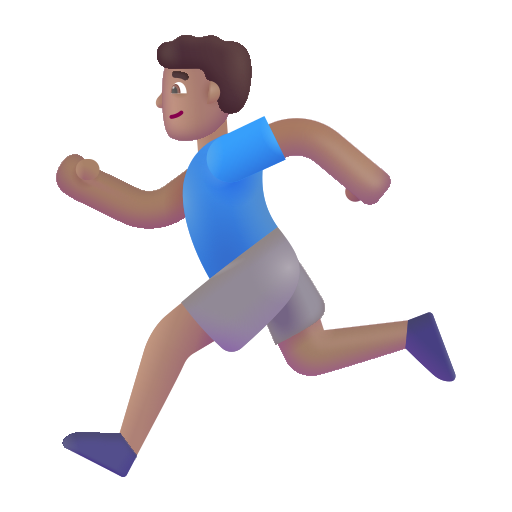
man running color